二年级 · 算术
购物小主人。

(1) 丽丽买 6 个拨浪鼓需要多少元?

（2）安安买了一个足球和一个建子, 能节省 3 元吗?

（3）亮亮买一套积木比一个足球贵多少元?

(4) 请你提出一个数学问题, 并解答。
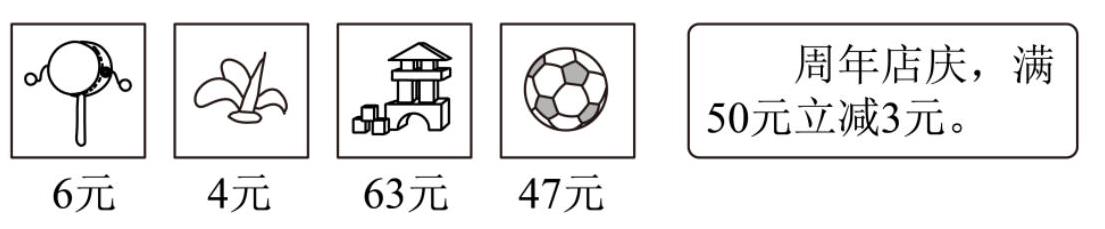
答案: (1) 36 元;

(2) 能;

(3) 16 元;

(4) 买一个拨浪鼓和一套积木一共需要多少钱?

$6+63=69($ 元 $)$

答: 买一个拨浪鼓和一套积木一共需要 69 元钱。

(本小题答案不唯一)

【分析】（1）已知一个拨浪鼓需要 6 元, 求买 6 个拨浪鼓需要多少钱, 即求 6 个 6 是多少, 根据乘法的意义，列式解答即可。

（2）先算出买一个足球和一个建子一共多少钱, 若大于 50 元则满足优惠条件, 若小于、等于 50 元,则不满足, 据此解答即可。

(3) 用一套积木的价钱减去一个足球的价钱, 即可得出答案。

(4) 根据学过的数学知识, 结合图片信息, 提出问题并解答即可。本小题答案不唯一。例如: 买一个拨浪鼓和一套积木一共需要多少钱?

【详解】 (1) $6 \times 6=36$ (元)

答: 丽丽买 6 个拨浪鼓需要 36 元。

(2) $47+4=51$ (元)

51 元 $>50$, 满足优惠条件。

答: 能节省 3 元。

(3) $63-47=16$ (元)

答: 一套积木比一个足球贵 16 元。

（4）买一个拨浪鼓和一套积木一共需要多少钱?

$$
6+63=69(\text { 元 })
$$

答: 买一个拨浪鼓和一套积木一共需要 69 元钱。

(本小题答案不唯一)

【点睛】本题考查学生提出问题并解决问题的能力。